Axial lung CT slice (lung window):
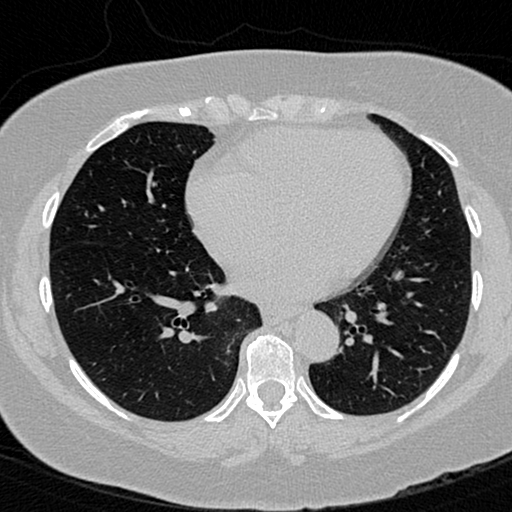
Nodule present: no